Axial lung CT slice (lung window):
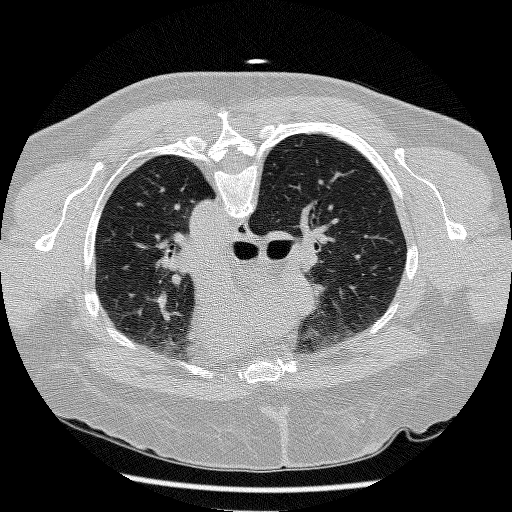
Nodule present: no